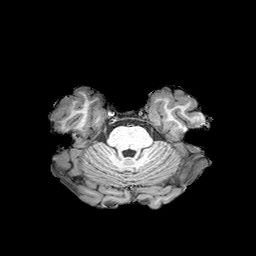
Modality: T1w
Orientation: coronal
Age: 19
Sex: female
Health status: healthy